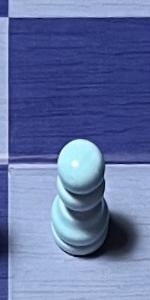
Label: Pawn_White